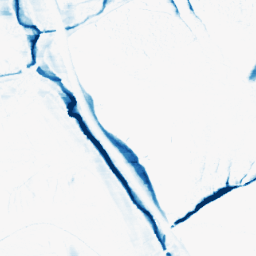
Category: morphological
Decomposition family: morphological_ellipse
Decomposition parameters: operation: closing
width: 5
height: 20
Upsampling method: linear_exact
Upsampling parameters: scale: 8
Upsampling scale: 8